Question: I read many posts, but no one suits my issue.
I put hibernate.cgf.xml under the "src" folder of eclipse, according to what I learnt by reading some example on the internet.
But when I run my application, I stil get the error '"could not find file: hibernate.cgf.xml"'
This is my web application

this is the class the start the application
'''
public class TestHibernateInsert {
public static void main(String[] args)
{
Session session = HibernateUtil.getSessionFactory().openSession();
session.beginTransaction();
//Add new Employee object
EmployeeEntity emp = new EmployeeEntity();
emp.setEmail("lokesh@mail.com");
emp.setNome("Nome");
emp.setCognome("Cognome");
emp.setPassword("Password");
//Save the employee in database
session.save(emp);
//Commit the transaction
session.getTransaction().commit();
HibernateUtil.shutdown();
}
}
'''
this is the SessionFactory class
'''
public class HibernateUtil
{
private static final SessionFactory sessionFactory = buildSessionFactory();
private static SessionFactory buildSessionFactory()
{
try
{
// Create the SessionFactory from hibernate.cfg.xml
return new AnnotationConfiguration().configure(new File("hibernate.cgf.xml")).buildSessionFactory();
}
catch (Throwable ex) {
// Make sure you log the exception, as it might be swallowed
System.err.println("Initial SessionFactory creation failed." + ex);
throw new ExceptionInInitializerError(ex);
}
}
public static SessionFactory getSessionFactory() {
return sessionFactory;
}
public static void shutdown() {
// Close caches and connection pools
getSessionFactory().close();
}
}
'''
this is the persistent object class
'''
Entity
@Table(name = "utente")
public class EmployeeEntity implements Serializable{
private static final long serialVersionUID = -1798070786993154676L;
@Id
@GeneratedValue(strategy = GenerationType.IDENTITY)
@Column(name = "id", unique = true, nullable = false)
private Integer id;
@Column(name = "email", unique = true, nullable = false, length = 100)
private String email;
@Column(name = "nome", unique = false, nullable = false, length = 100)
private String nome;
@Column(name = "cognome", unique = false, nullable = false, length = 100)
private String cognome;
@Column(name = "password", unique = false, nullable = false, length = 100)
private String password;
public Integer getId() {
return id;
}
public void setId(Integer id) {
this.id = id;
}
public String getEmail() {
return email;
}
public void setEmail(String email) {
this.email = email;
}
public String getNome() {
return nome;
}
public void setNome(String nome) {
this.nome = nome;
}
public String getCognome() {
return cognome;
}
public void setCognome(String cognome) {
this.cognome = cognome;
}
public String getPassword() {
return password;
}
public void setPassword(String password) {
this.password = password;
}
//Getters and setters
}
'''
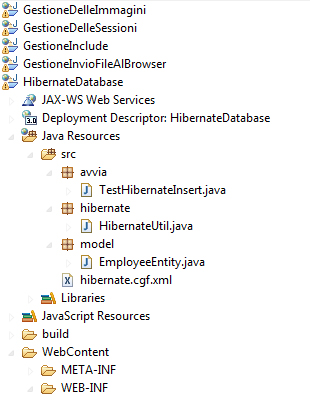
Answer: It seems you have developed a web application using eclipse. By default hibernate looks for the 'hibernate.cfg.xml' file in root of classpath.
So finally the file should be placed in 'WEB-INF/classes' directory which is the root of classpath of a web-application.